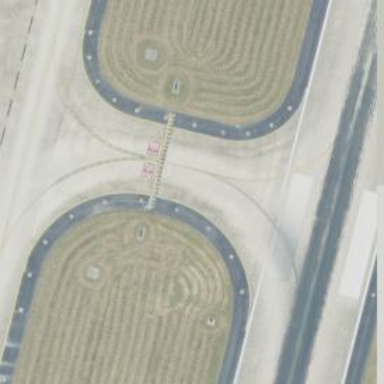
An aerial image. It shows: Image of taxiway at airport.